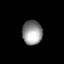
Tissue: lung
Cell type: Myeloid cells
Senescence score: 0.6111
Nuclear area (px): 474
Mean DAPI intensity: 147.059